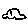
Label: car